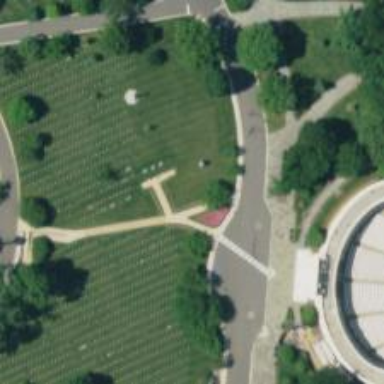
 considered as popular tourist attraction."